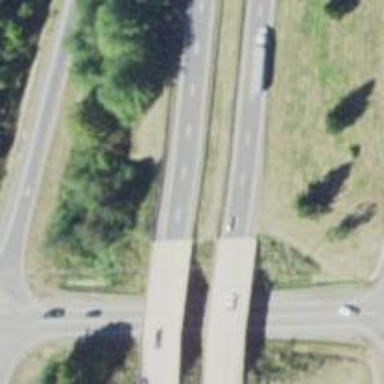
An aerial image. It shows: Motorway bridge.